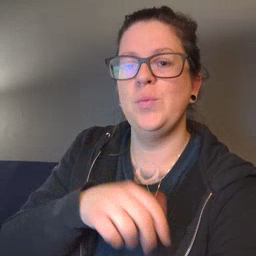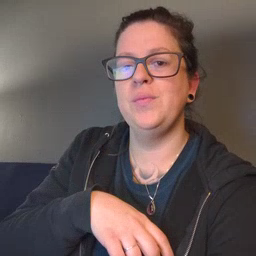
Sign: tomorrow